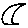
Label: moon